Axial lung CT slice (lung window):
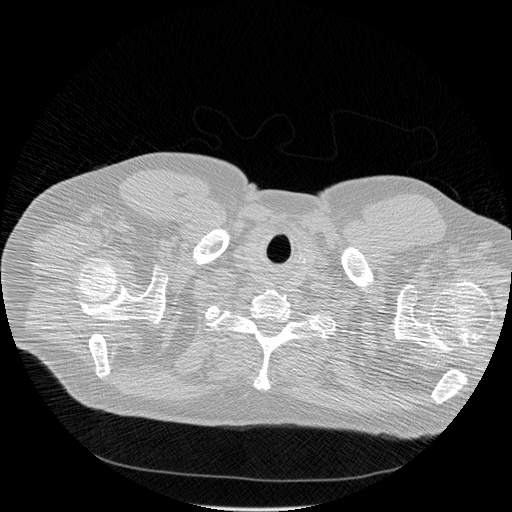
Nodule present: no